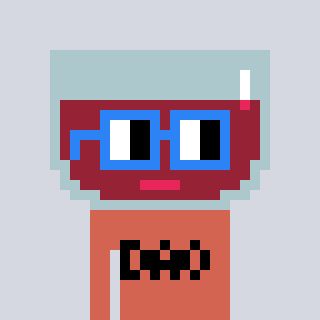
a pixel art character with square blue glasses, a wine-shaped head and a peachy-colored body on a cool background